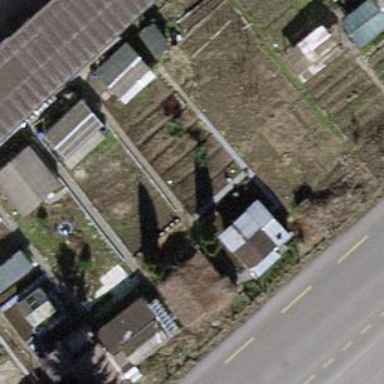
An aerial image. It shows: Plot in the allotments.